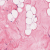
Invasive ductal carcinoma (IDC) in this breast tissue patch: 0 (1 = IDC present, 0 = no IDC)